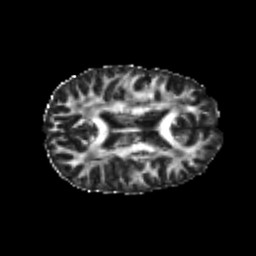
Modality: FA
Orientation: axial
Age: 21
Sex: female
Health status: healthy
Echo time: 0.074 s